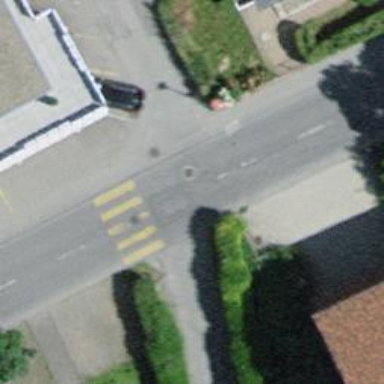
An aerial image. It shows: Uncontrolled zebra crossing on the road.